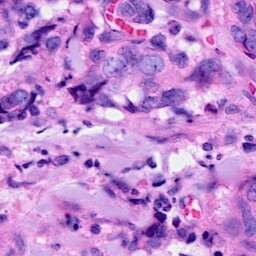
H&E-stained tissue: Breast